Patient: sex M, age 30
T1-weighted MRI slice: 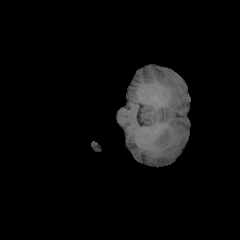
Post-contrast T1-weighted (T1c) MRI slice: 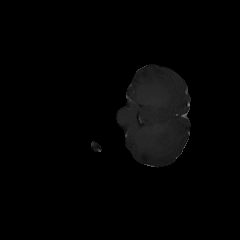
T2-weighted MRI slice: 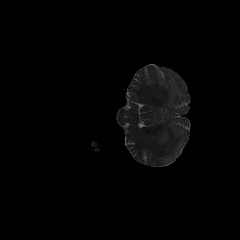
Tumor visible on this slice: no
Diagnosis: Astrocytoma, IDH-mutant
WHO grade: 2